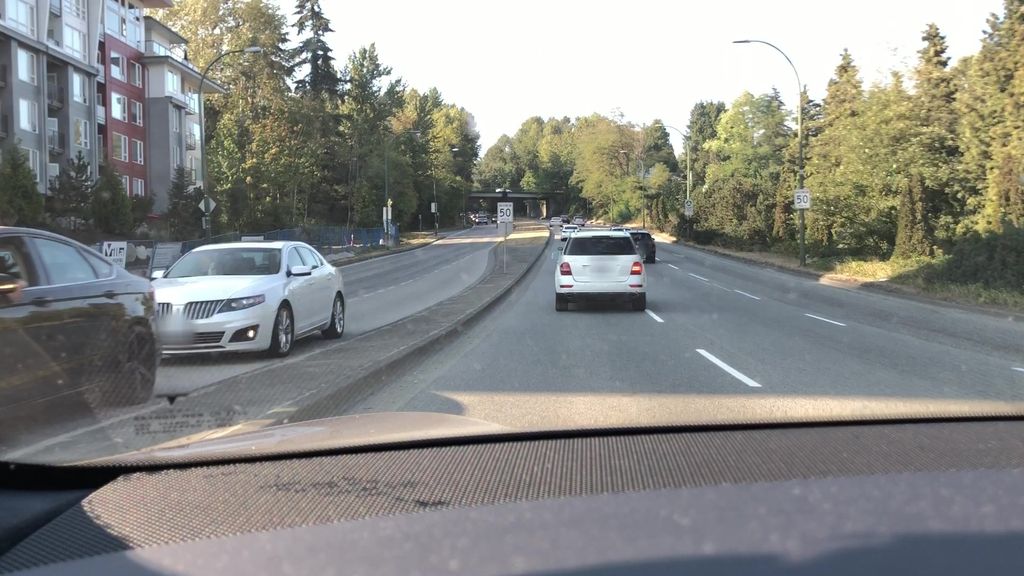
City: vancouver